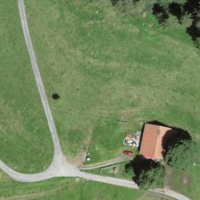
EUNIS habitat code: 23
Species observed at this site:
Veronica persica